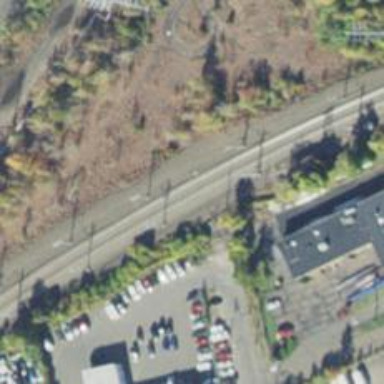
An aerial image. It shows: Railway with electrified contact lines.